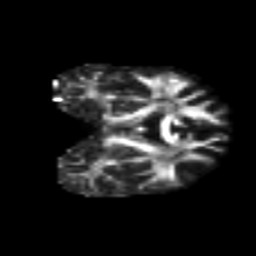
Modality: FA
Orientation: coronal
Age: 46
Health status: ill
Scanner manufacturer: philips
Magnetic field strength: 3 T
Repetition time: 9 s
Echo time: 0.127 s